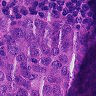
Metastatic tissue present: yes